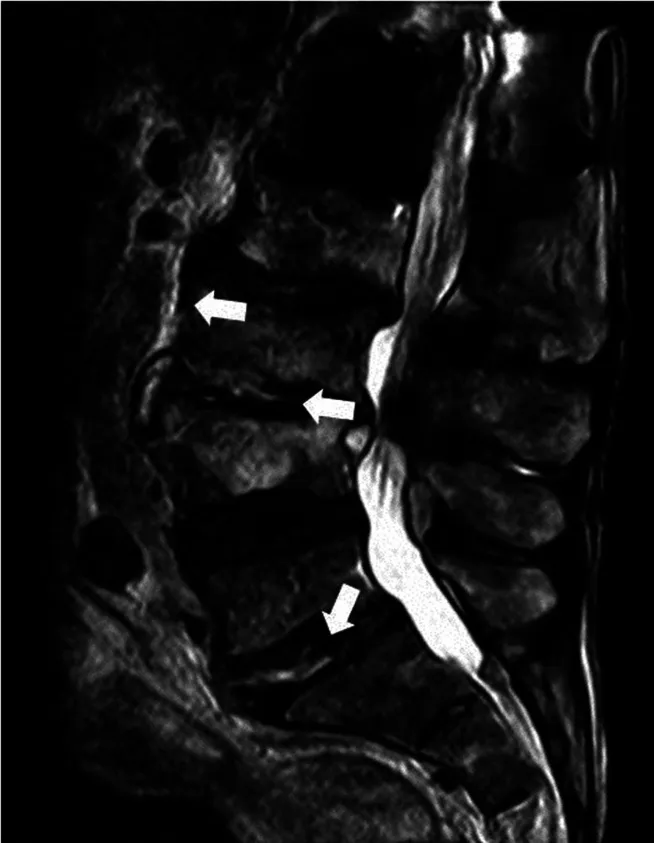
T2-weighted sagittal magnetic resonance imaging (MRI) scan of the lumbosacral spine. Hyperintense signals within the L3/L4 and the L5/S1 disc space and praevertebral L3 represent fluid accumulations.
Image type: radiology (mri)